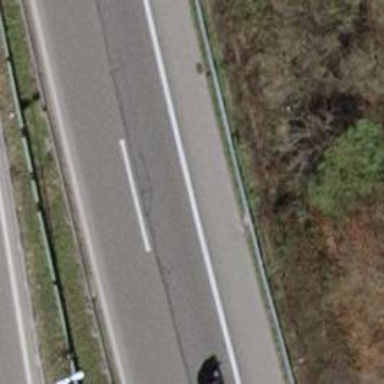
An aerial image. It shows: Asphalt motorway.